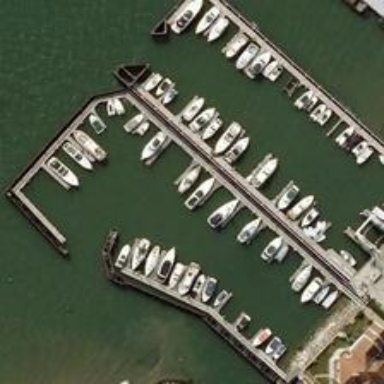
A lawn is between the road and the port .